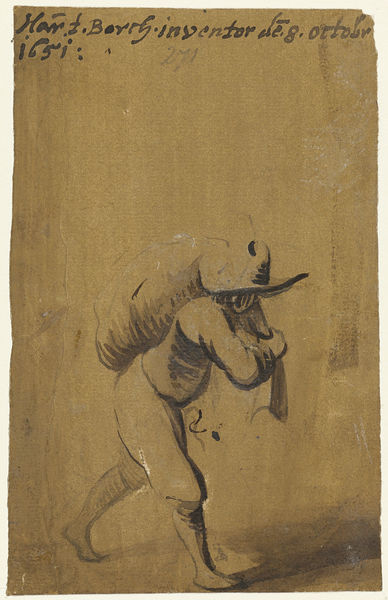
Titel: Man die een zak op zijn rug draagt, naar rechts
Künstler: Harmen ter Borch
Standort: Amsterdam
Institution: Rijksmuseum
Schlagwörter: hat, white, arm, belt, black, face, hair, woman, yellow, brown, hand, profile, man, netherlands, orange, peasant, boy, feet, drawing, paper, black and white, shadow, sketch, walking, boots, step, person, human, arms, shoulder, ink, walk, back, pants, shoes, pencil, legs, waistcoat, figure, dutch, work, carry, carrying, trousers, worker, muscle, sack, sepia, bundle, socks, bag, boos, strings, belly, laborer, yelow, 17th century, shin, turned, drwing, bare foot, calves, inventor, burden, wearing, 1651, backlegs, gld, 15 century